Question: When I click on a cell in my tableview, the app crashes with:

'''
// QuestionViewController.h
@interface QuestionViewController : UIViewController <UITableViewDelegate , UITableViewDataSource> {
}
@property (nonatomic, strong) AppDelegate *app;
@property (nonatomic, retain) PFObject *feed;
@end
// QuestionViewController.m
@synthesize app, feed;
- (NSInteger)tableView:(UITableView *)table numberOfRowsInSection:(NSInteger)section
{
return [[feed objectForKey:@"options"] count];
}
- (NSInteger)numberOfSectionsInTableView:(UITableView *)tableView {
return 1;
}
- (UITableViewCell *)tableView:(UITableView *)tableView cellForRowAtIndexPath:(NSIndexPath *)indexPath {
static NSString *CellIdentifier = @"Cell";
UITableViewCell *cell = (UITableViewCell *) [tableView dequeueReusableCellWithIdentifier:CellIdentifier];
if (cell == nil) {
cell = [[UITableViewCell alloc] initWithStyle:UITableViewCellStyleDefault reuseIdentifier:CellIdentifier];
}
NSString *cellTxt = [[[feed objectForKey:@"options"] objectAtIndex:indexPath.row] objectForKey:@"option_text"];
[[cell textLabel] setText:cellTxt];
return cell;
}
- (void)tableView:(UITableView *)tableView didSelectRowAtIndexPath:(NSIndexPath *)indexPath {
NSLog(@"clicked cell");
}
- (void)viewDidLoad {
[super viewDidLoad];
app = [[UIApplication sharedApplication]delegate];
feed = [app.feed objectAtIndex:0];
}
'''
I have implemented didSelectRowAtIndexPath, but it doesn't get called before crashing.
Other threads on SO suggest that I have unconnected outlets but I have checked that this isn't the case.
I am creating multiple instances of the above UIViewController like this:
'''
for (int a = 0; a < totalQuestions; a++) {
QuestionViewController *temp = (QuestionViewController *)[self.storyboard instantiateViewControllerWithIdentifier:@"aQuestion"];
temp.view.frame = CGRectMake(self.view.frame.size.width*a+scrollWidthBeforeAppend, 0, 320, 443);
[scroller addSubview:temp.view];
}
'''
And adding them to a scroll view. They display correctly, the UITableView is populated, and everything seems to work fine other than when I try and click on a cell. Any suggestions?
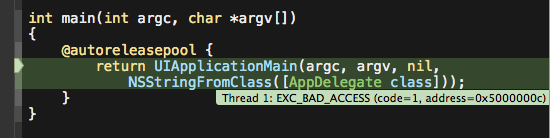
Answer: Your temp UIViewControllers get deallocated by the time you press a cell.
You should keep a reference to them to prevent this, for example in an array.